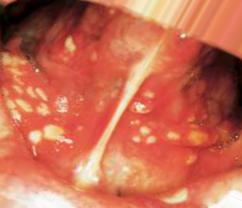
Condition: Mouth Ulcer